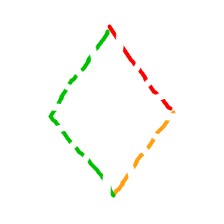
Shape: rhombus